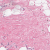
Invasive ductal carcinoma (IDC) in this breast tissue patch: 0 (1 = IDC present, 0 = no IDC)